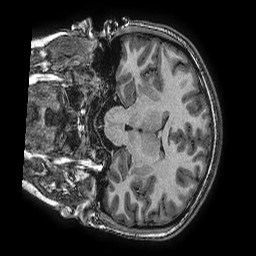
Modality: T1w
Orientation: coronal
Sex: female
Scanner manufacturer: ge
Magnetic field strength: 3 T
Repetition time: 0.0077 s
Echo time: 0.003436 s